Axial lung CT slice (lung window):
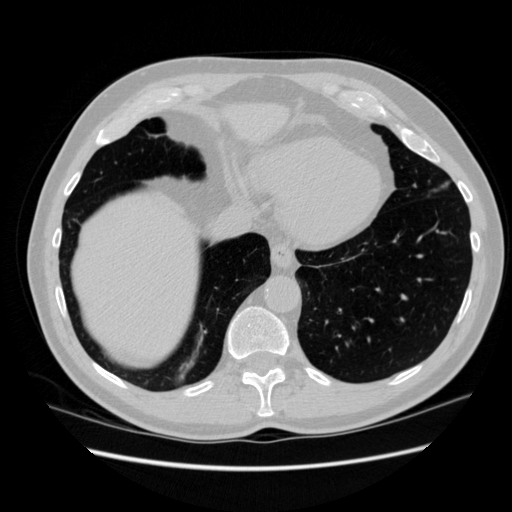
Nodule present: no